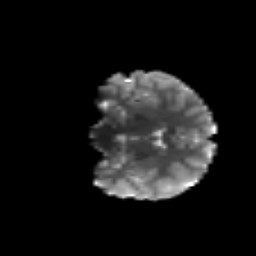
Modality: T2w
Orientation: coronal
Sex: female
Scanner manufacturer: siemens
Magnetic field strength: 3 T
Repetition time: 5 s
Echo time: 0.071 s